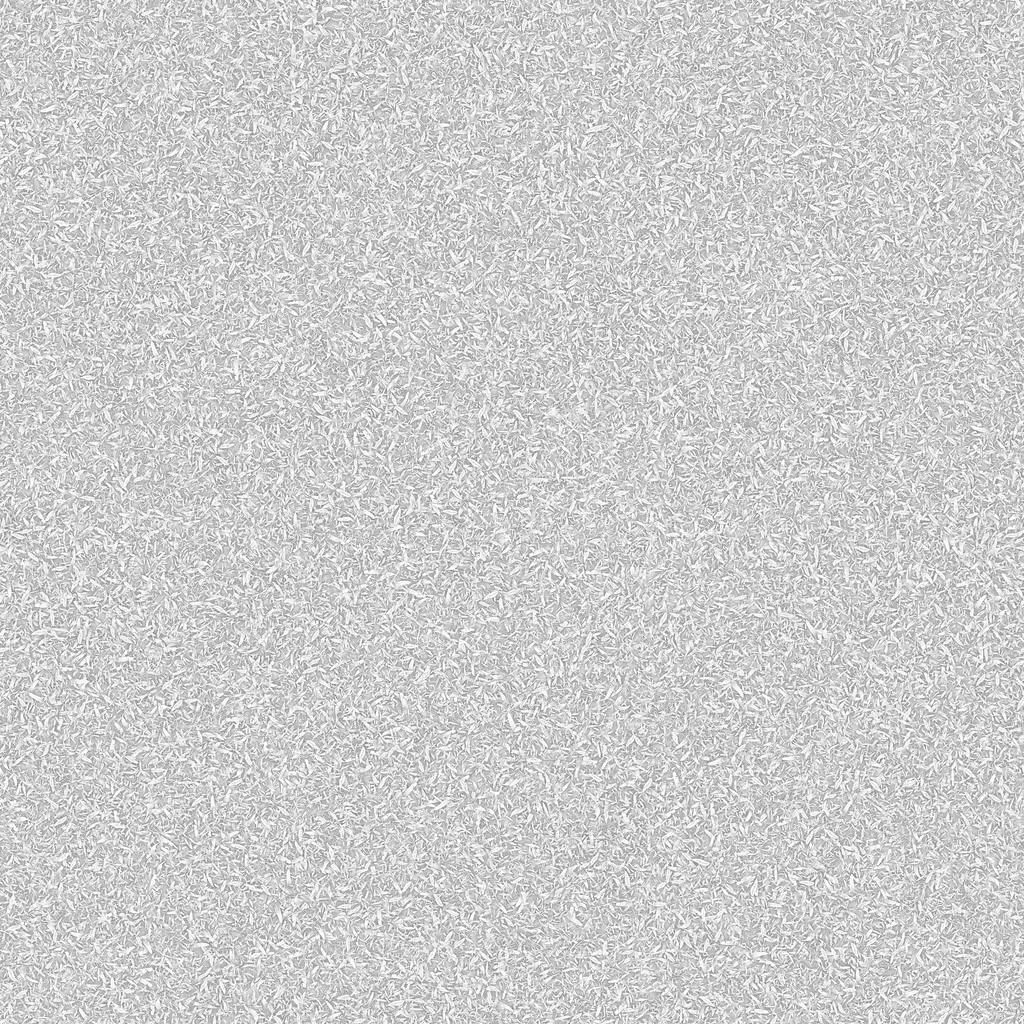
Texture map type: AmbientOcclusion